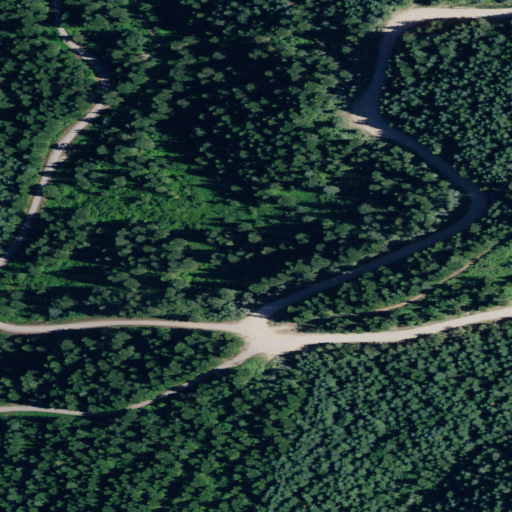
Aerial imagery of gap in Idaho named Township Saddle containing evergreen forest and shrub